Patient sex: M
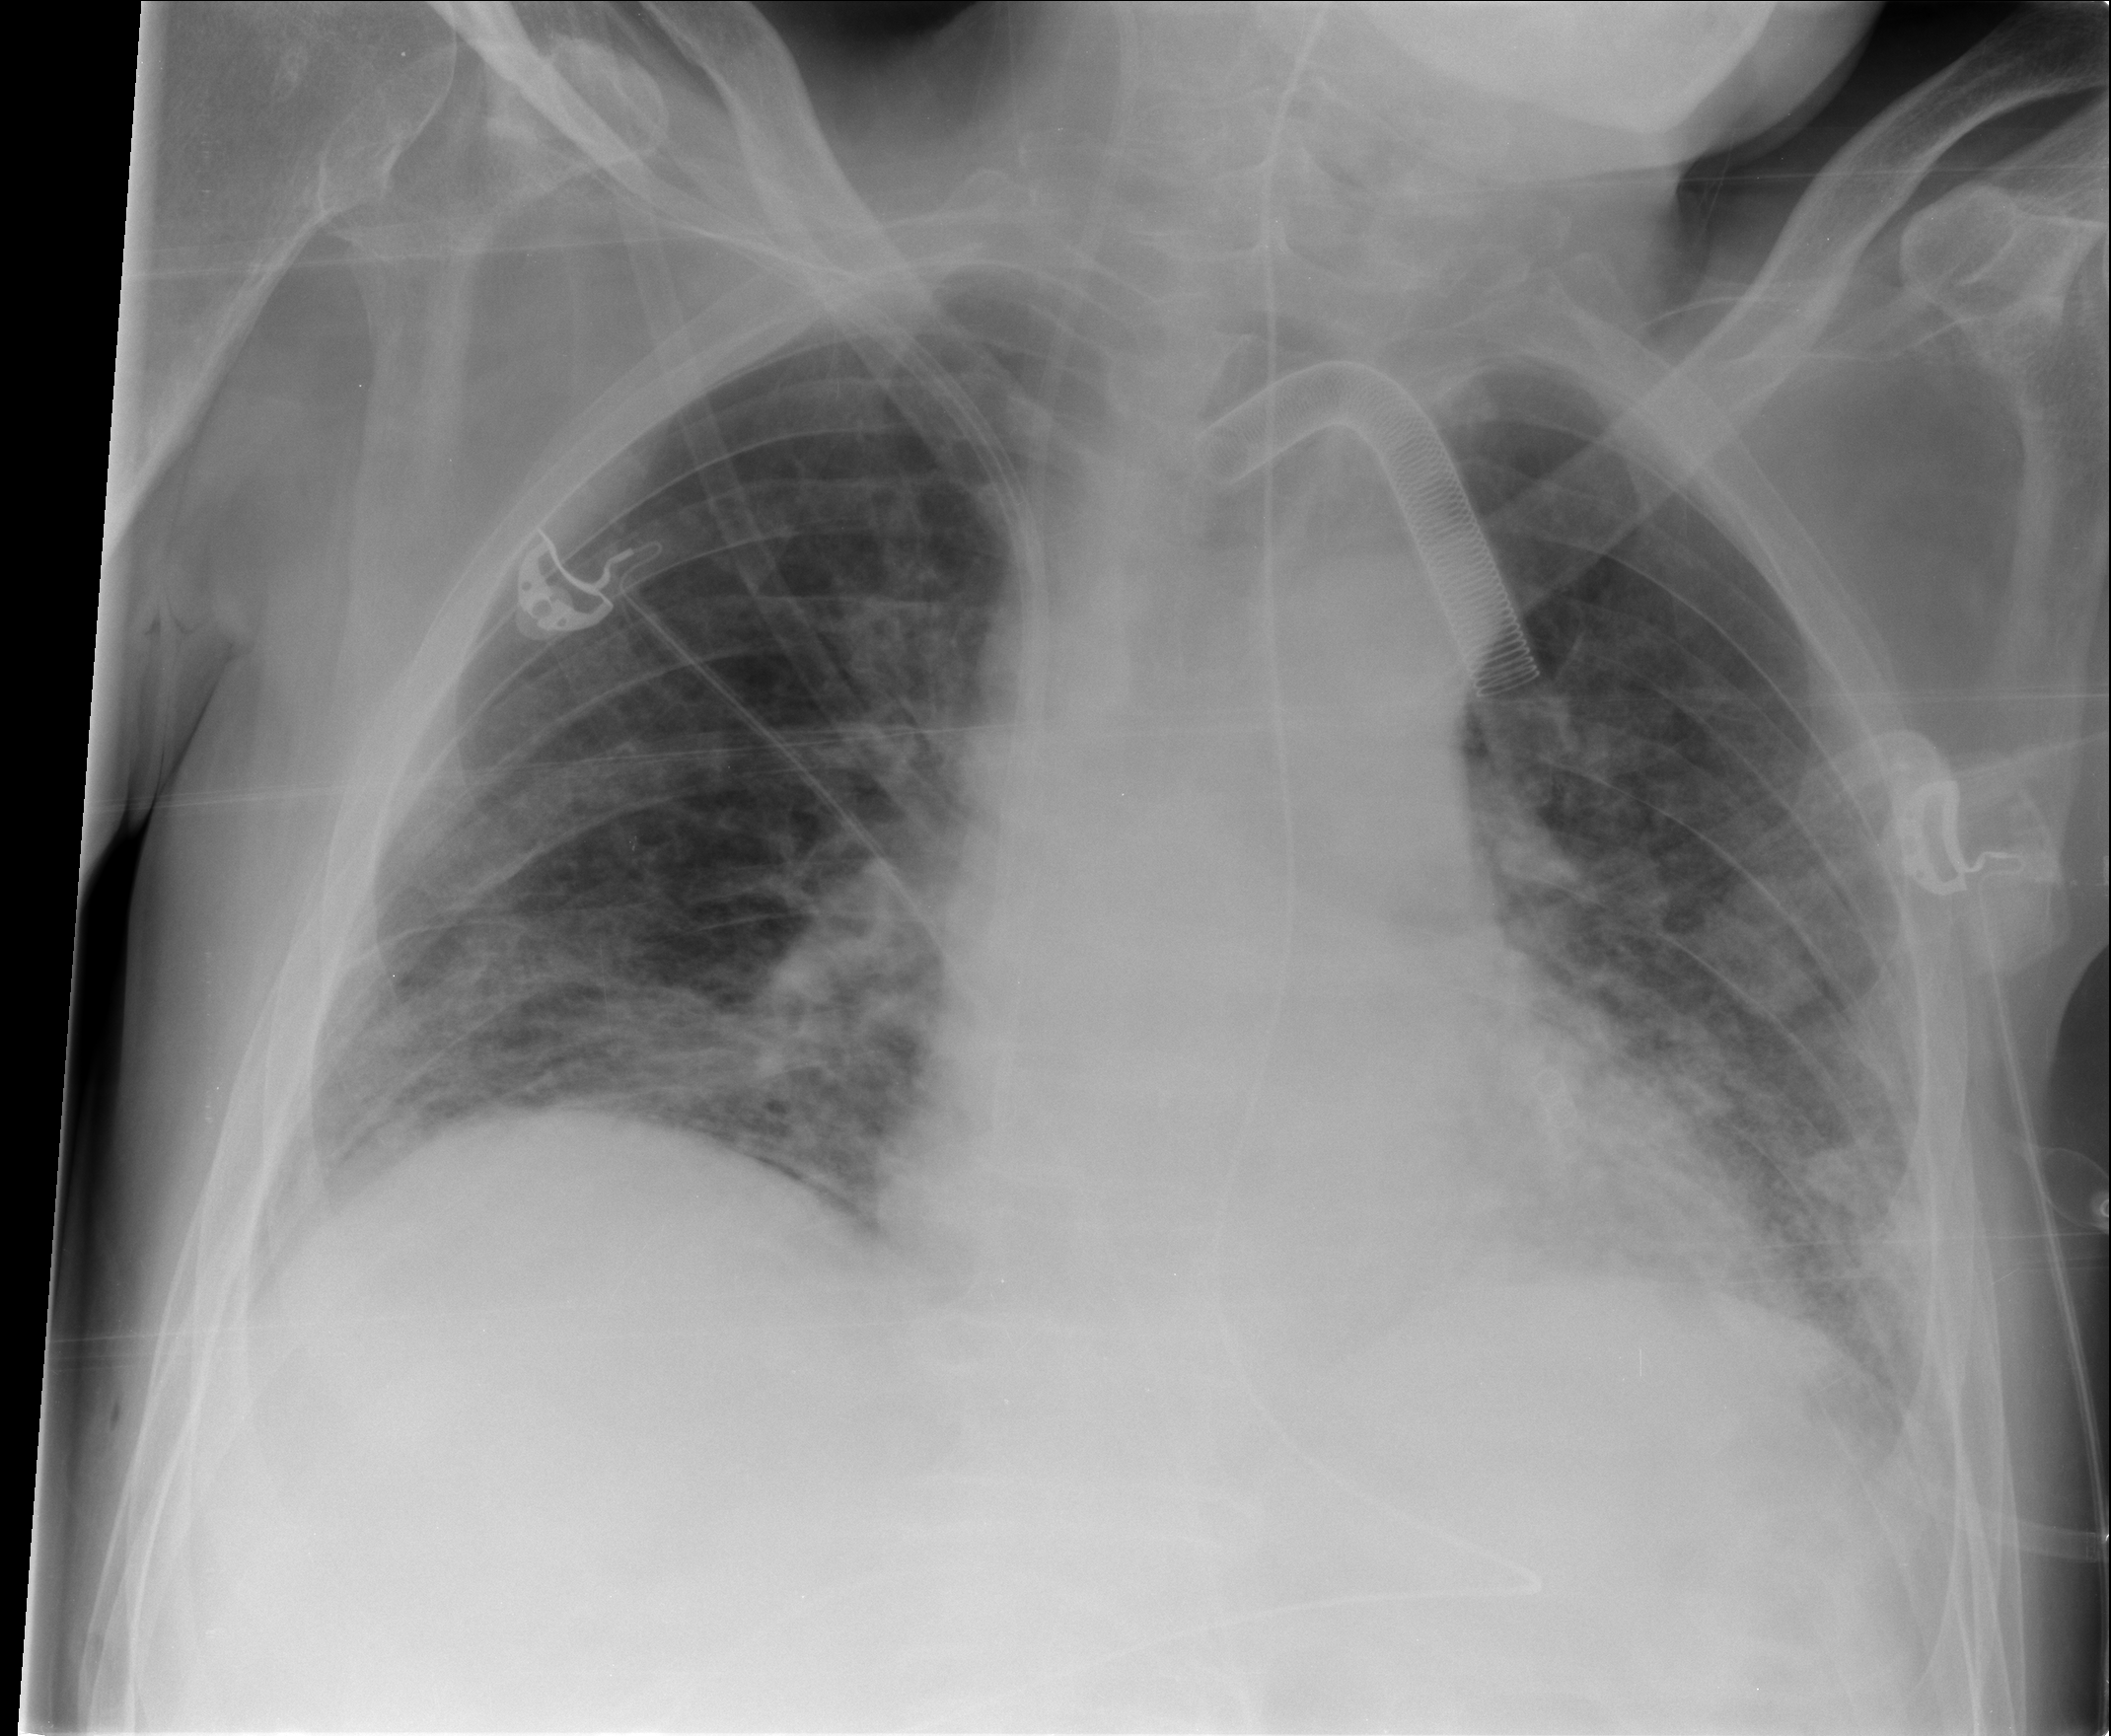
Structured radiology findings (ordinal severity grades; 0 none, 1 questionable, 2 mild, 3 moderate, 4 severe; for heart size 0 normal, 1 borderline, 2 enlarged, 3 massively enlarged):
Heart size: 0
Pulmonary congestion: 0
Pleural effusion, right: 0
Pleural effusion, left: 1
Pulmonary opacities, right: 3
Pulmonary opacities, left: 3
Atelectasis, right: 2
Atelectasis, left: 2